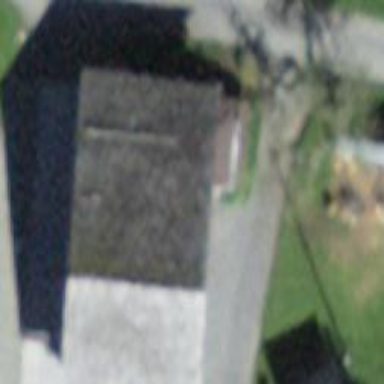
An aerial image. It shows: Barn.